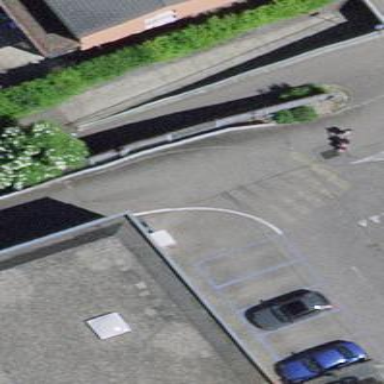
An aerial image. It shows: Parking available on the street side.